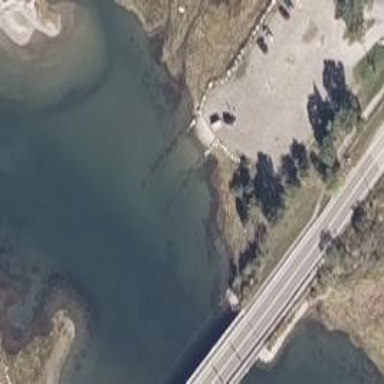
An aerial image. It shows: Slipway on leisure land.